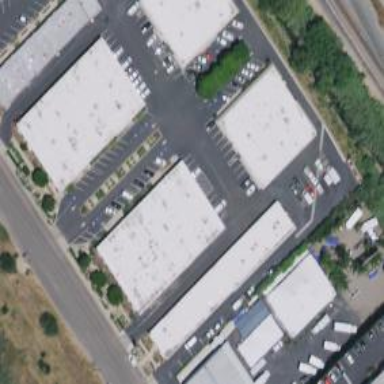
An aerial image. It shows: Industrial building.